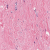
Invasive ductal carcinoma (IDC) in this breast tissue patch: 0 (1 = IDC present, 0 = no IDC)